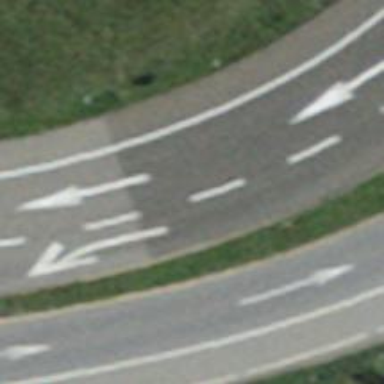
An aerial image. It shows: Asphalt trunk link road.